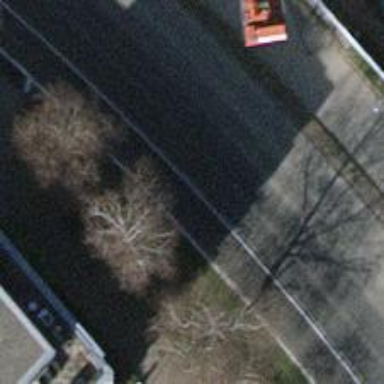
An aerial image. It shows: Asphalt sidewalk along the footway.